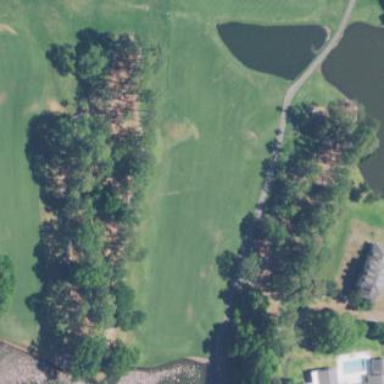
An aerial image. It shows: Golf fairway in the image.